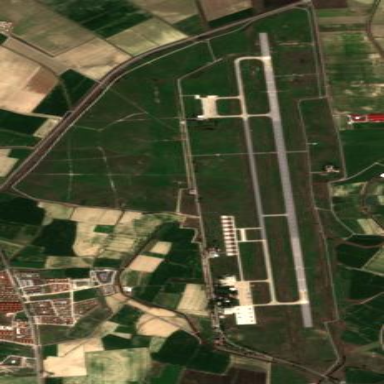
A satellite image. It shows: Military airfield located within aerodrome.